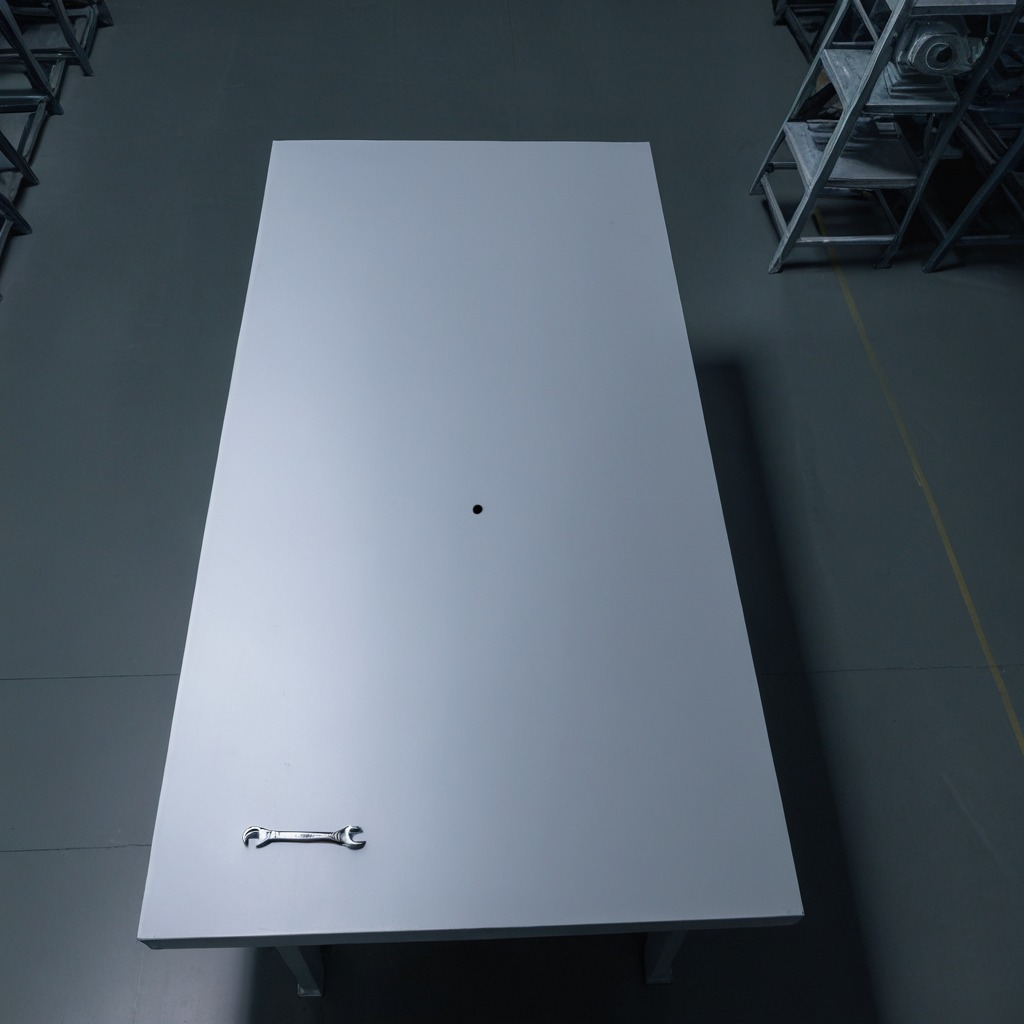
An wrench is lying on a clean empty table in a basement in the evening.